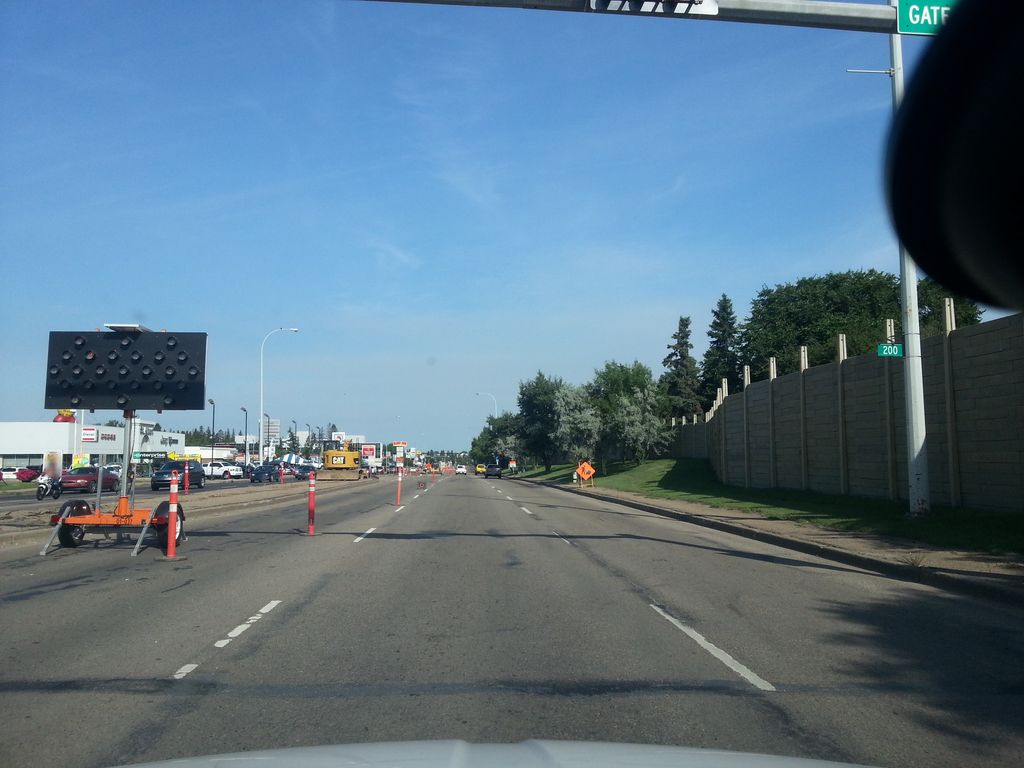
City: edmonton